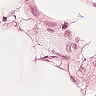
Metastatic tissue present: no